Question: How can you define the responses for survey items in R?
For instance, this is SPSS data imported, but it strips the definitions when you translate them.
'data$q27' prints the definitions, but
'as.numeric(data$q27)' prunes them
How can I redefine them?

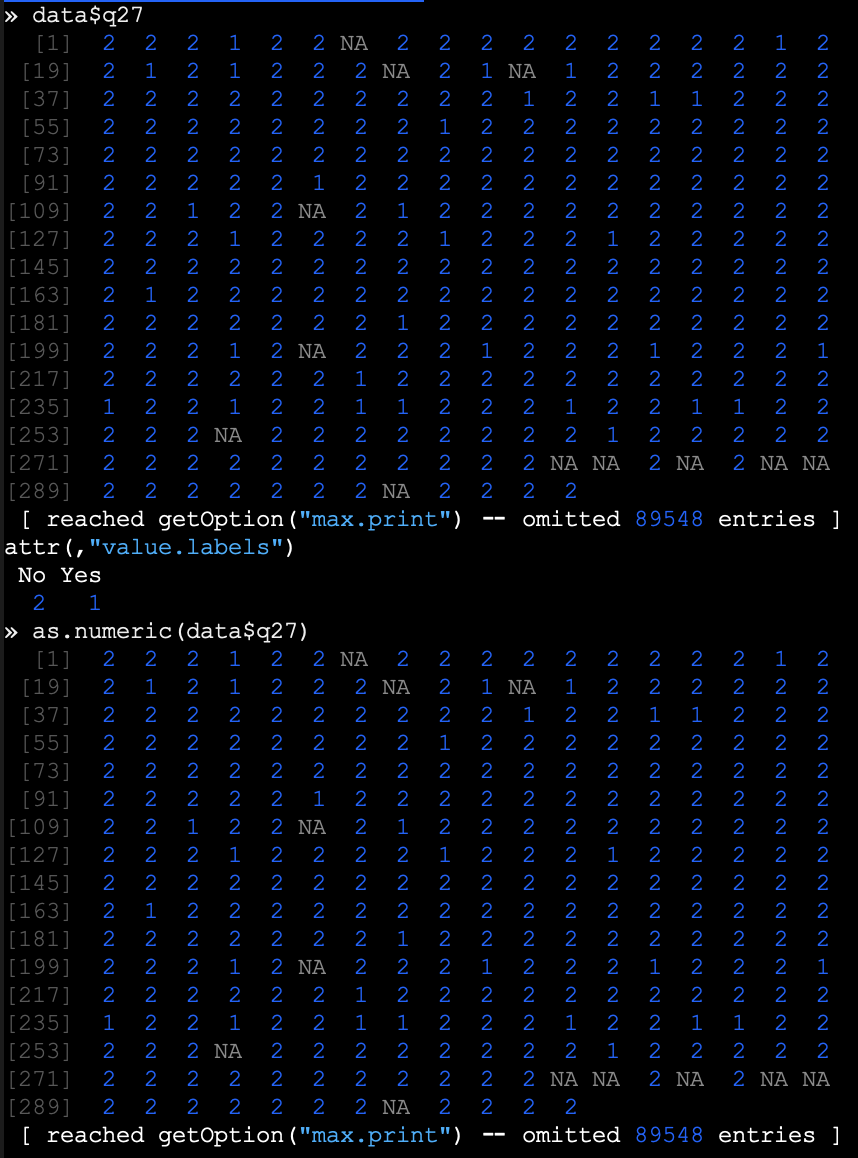
Answer: To set the attributes directly, you can do:
'''
attr(data$q27, "value.labels") <- c("No" = 2, "Yes" = 1)
'''